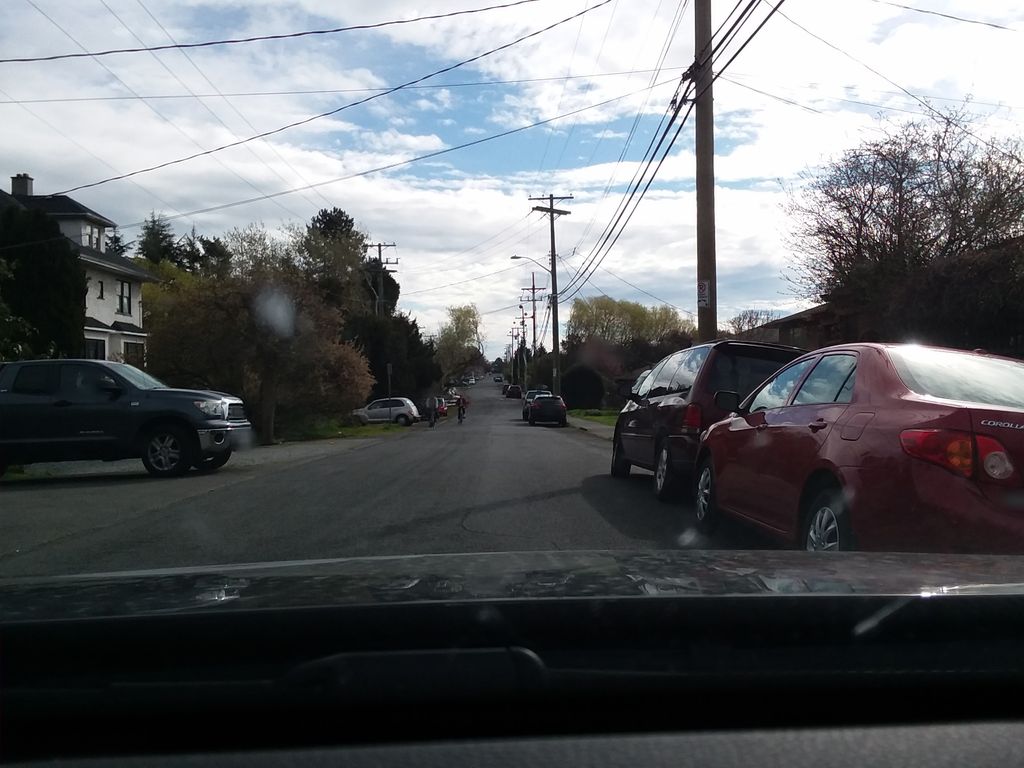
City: victoria